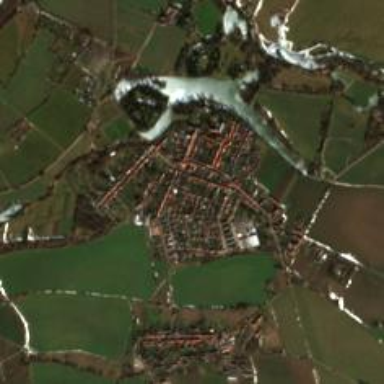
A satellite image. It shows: Village.